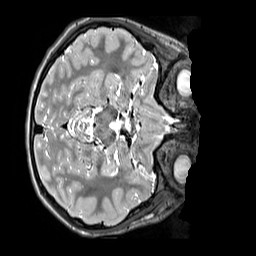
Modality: T2w
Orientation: axial
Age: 10
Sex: male
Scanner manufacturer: siemens
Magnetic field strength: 3 T
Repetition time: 3.2 s
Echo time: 0.408 s